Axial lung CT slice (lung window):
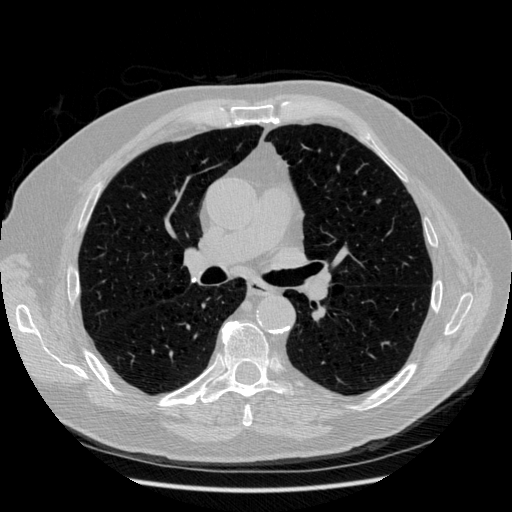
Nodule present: yes
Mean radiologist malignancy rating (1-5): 2